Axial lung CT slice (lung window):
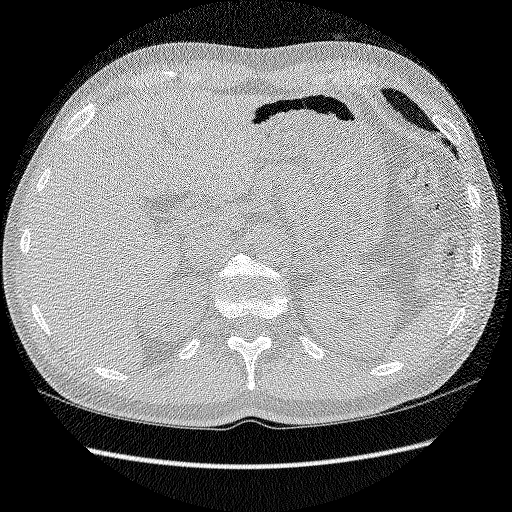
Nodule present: no